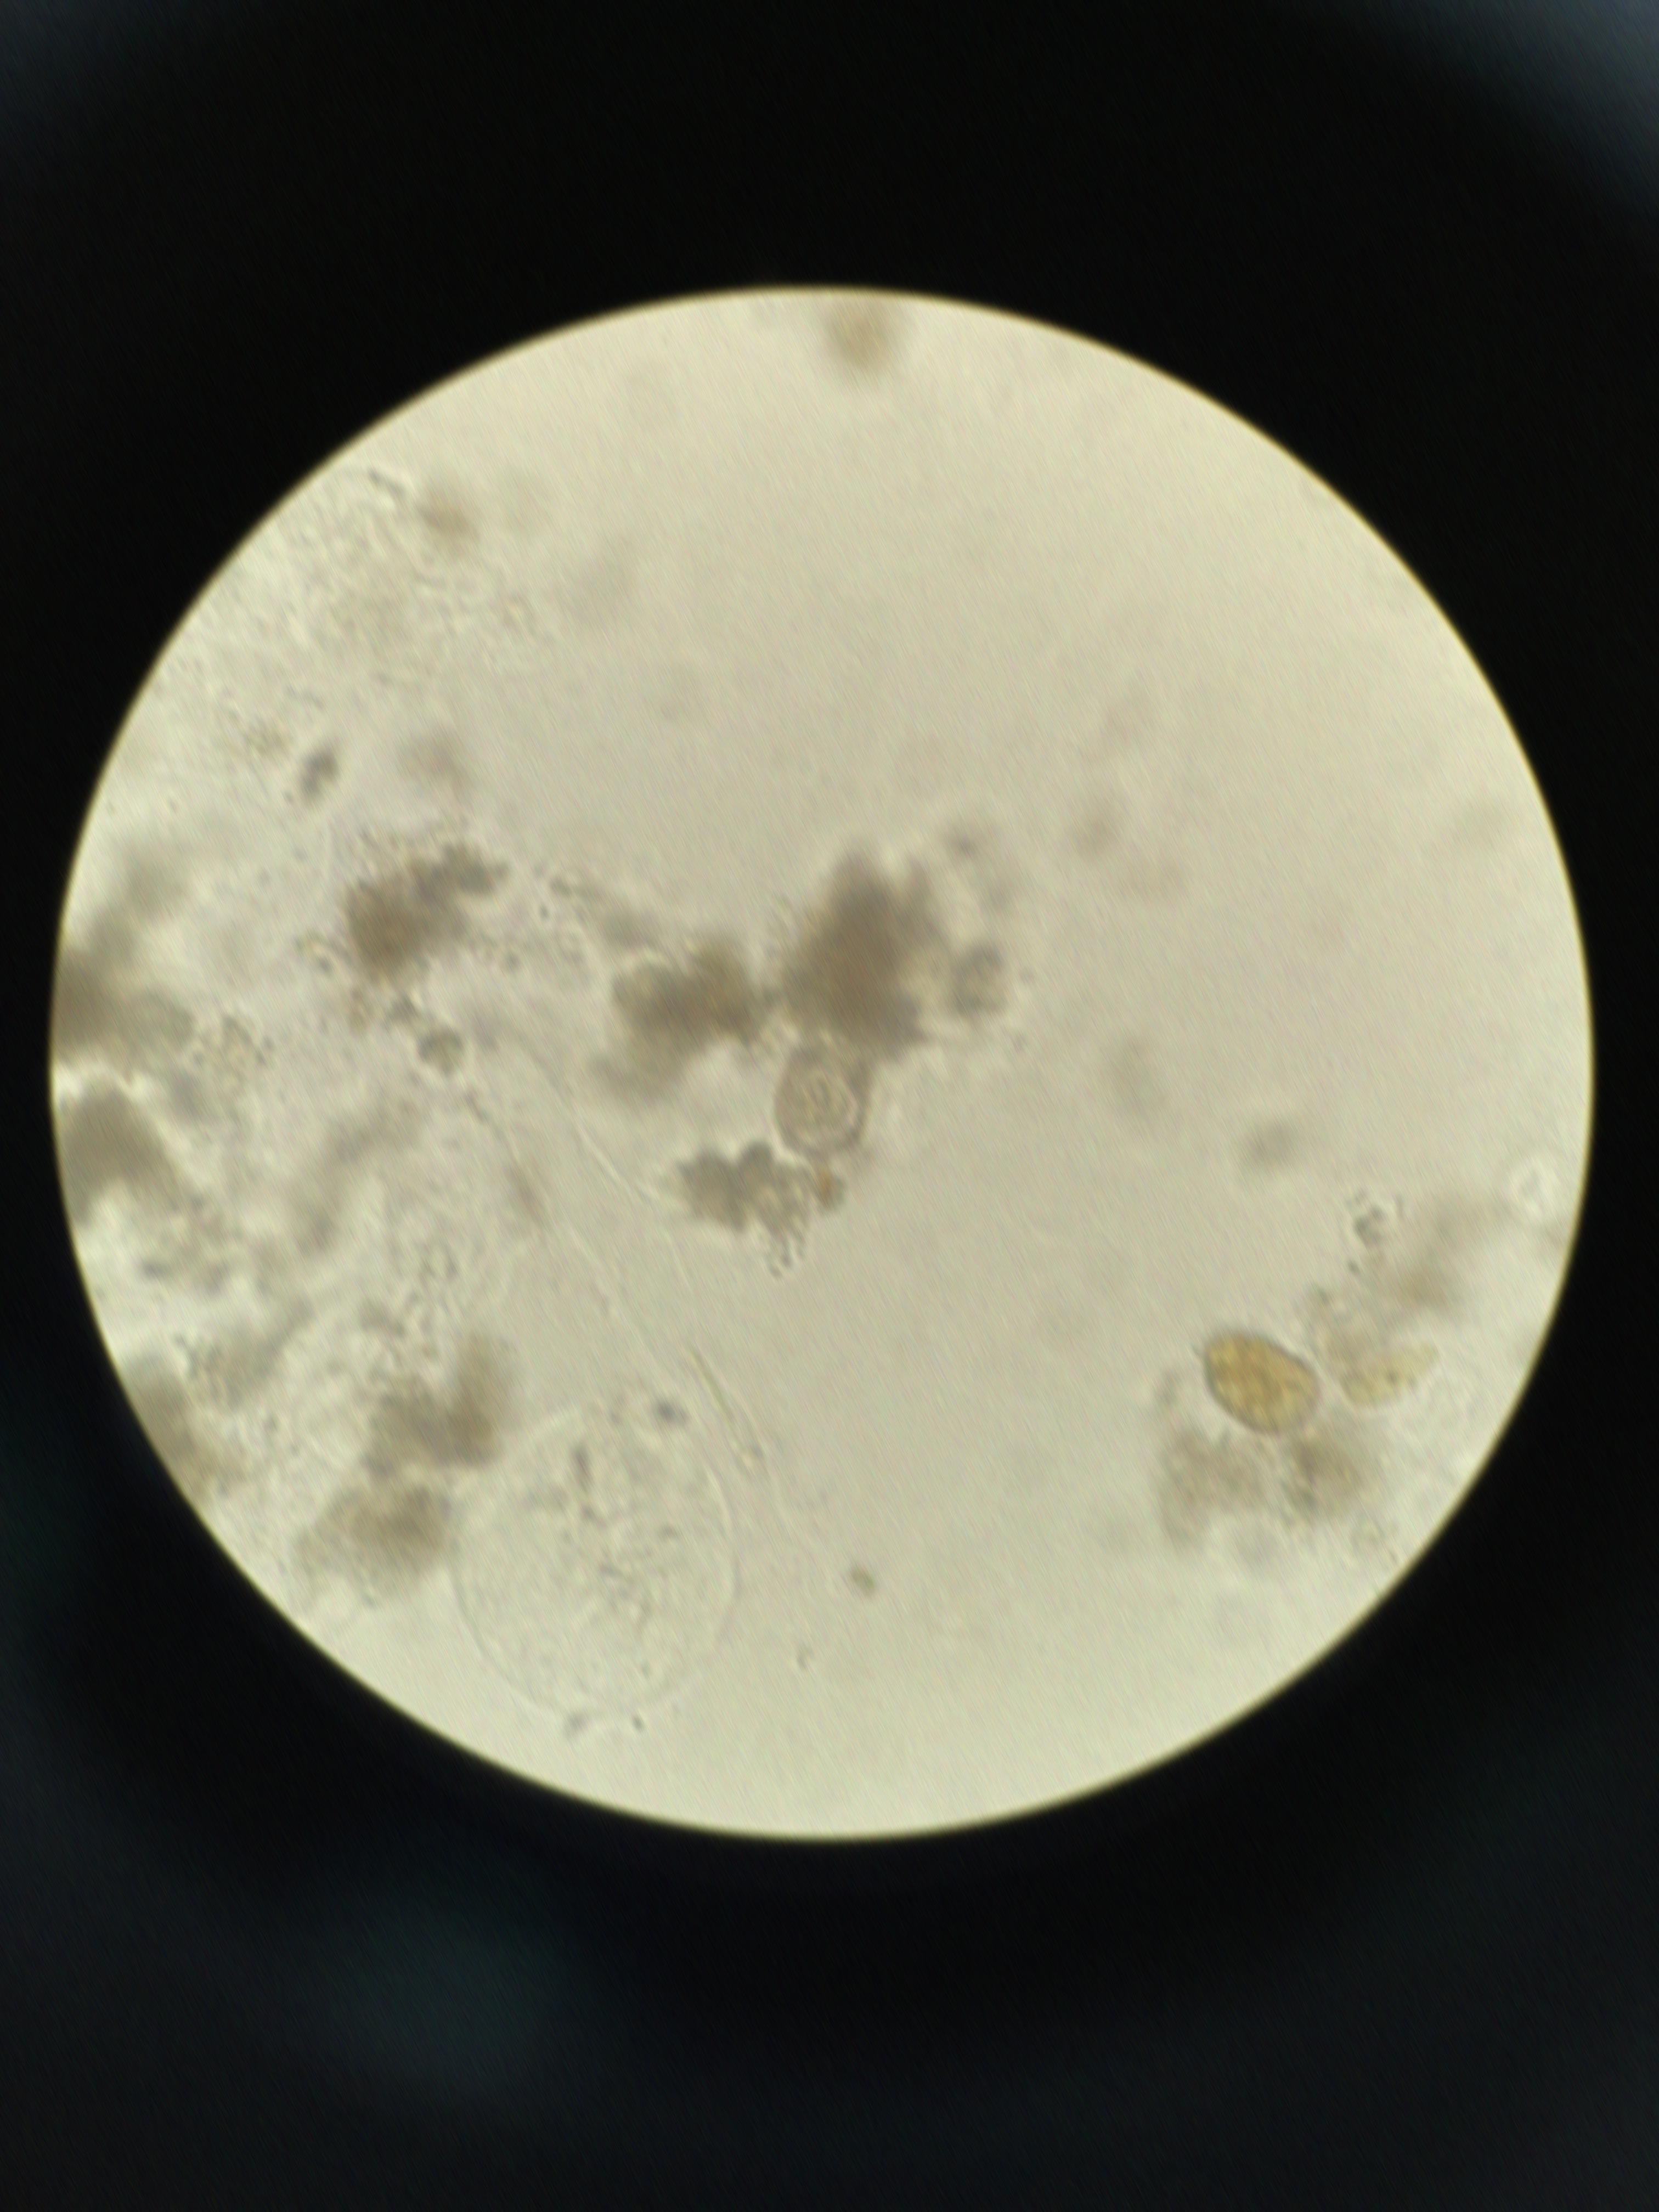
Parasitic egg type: Hymenolepis nana